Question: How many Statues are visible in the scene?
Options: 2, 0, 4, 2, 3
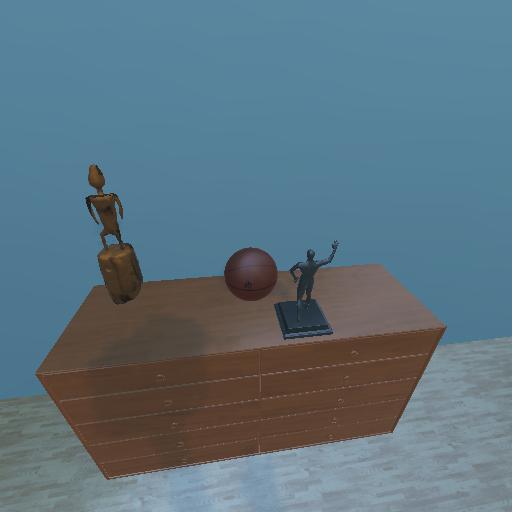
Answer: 2